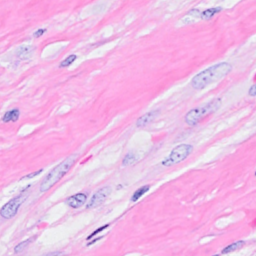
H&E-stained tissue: Breast